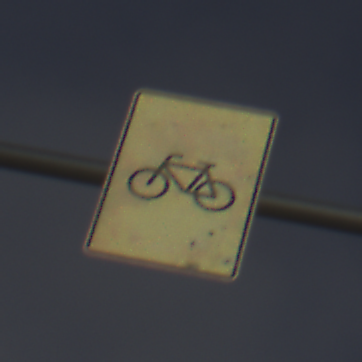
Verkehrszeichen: RadverkehrOhnePfeilsymbol
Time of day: SunriseSunset
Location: Outdoor (Nature)
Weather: PartlyCloudy
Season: NotSpecified
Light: Natural